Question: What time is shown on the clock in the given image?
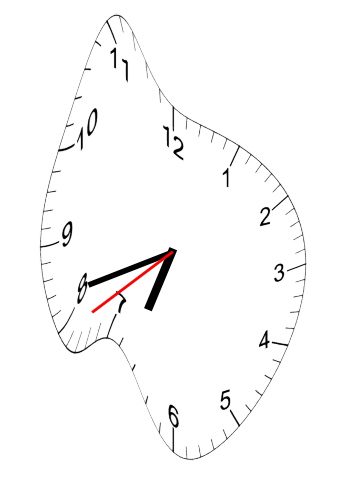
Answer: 06:41:39